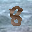
Label: 8